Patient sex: M
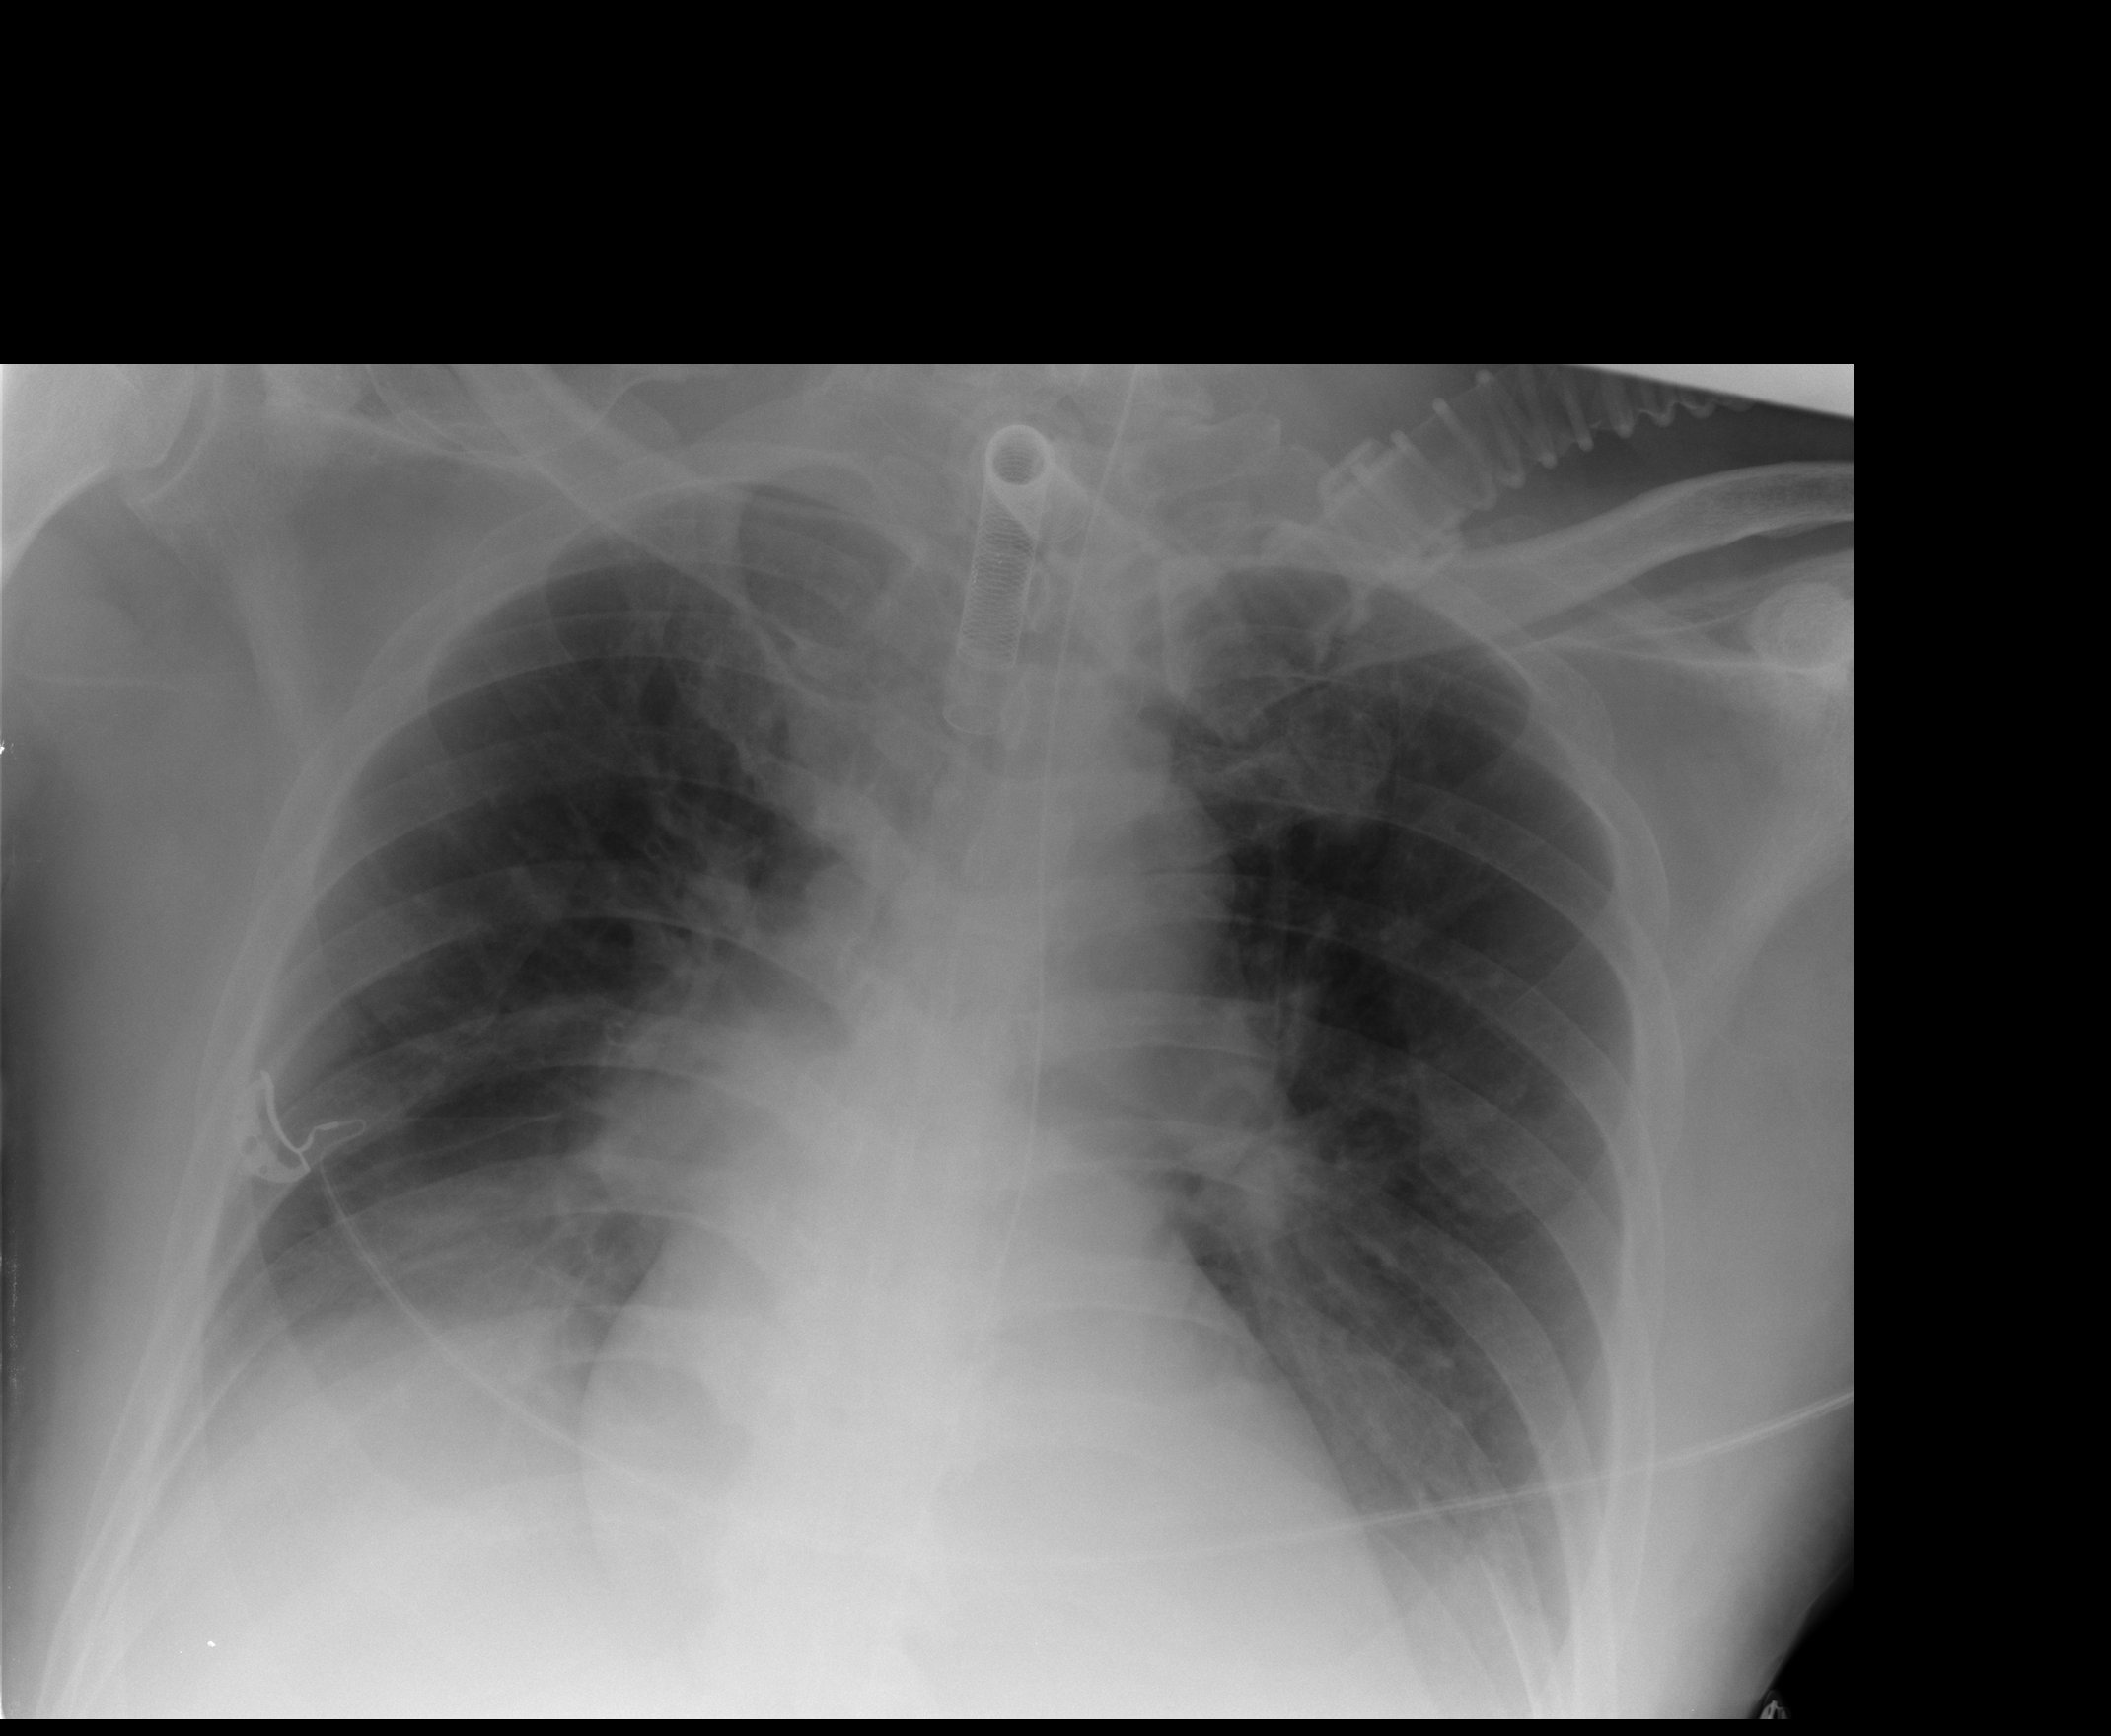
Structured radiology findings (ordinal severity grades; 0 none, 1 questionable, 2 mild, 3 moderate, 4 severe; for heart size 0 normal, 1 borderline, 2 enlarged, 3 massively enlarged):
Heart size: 0
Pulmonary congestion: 2
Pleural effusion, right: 2
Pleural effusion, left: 2
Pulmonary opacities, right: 0
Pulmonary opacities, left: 0
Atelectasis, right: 2
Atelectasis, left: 0